Aerial crown-view tile of a tropical tree (Barro Colorado Island, Panama), acquired 20250915:
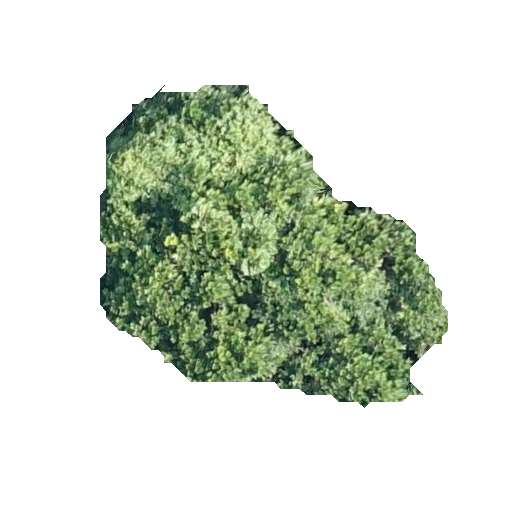
Species: Anacardium excelsum
GBIF accepted scientific name: Anacardium excelsum
Crown area: 109.579 m²